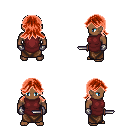
a pixel art fantasy rpg character, male body template, human, dark skin, maroon tunic, robe skirt, red loose hair, metal gloves, dagger, four views (front, back, left, right), 2x2 character sprite sheet, small pixel art, hard edges, no anti-aliasing